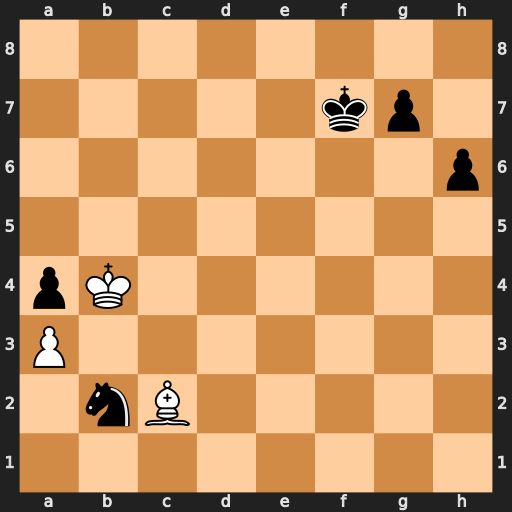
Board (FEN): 8/5kp1/7p/8/pK6/P7/1nB5/8
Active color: w
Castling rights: -
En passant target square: -
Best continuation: Kc3 h5 Kxb2